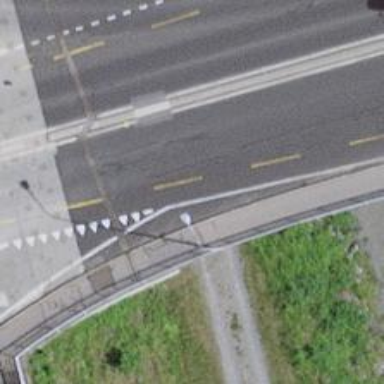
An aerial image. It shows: Primary highway bridge with asphalt surface. The bridge has dedicated cycle lane and busway.